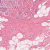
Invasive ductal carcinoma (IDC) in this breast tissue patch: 1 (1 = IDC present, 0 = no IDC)